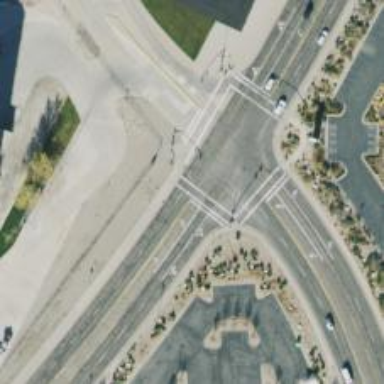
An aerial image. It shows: Crossing on the road with line markings.